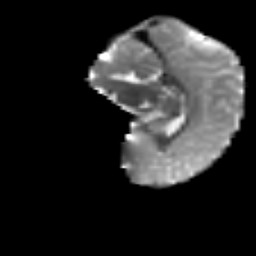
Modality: T2w
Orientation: sagittal
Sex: male
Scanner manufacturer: siemens
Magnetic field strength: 3 T
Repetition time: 5 s
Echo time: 0.071 s